Field crop: maize
Growth stage: 2
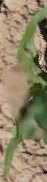
Species: maize